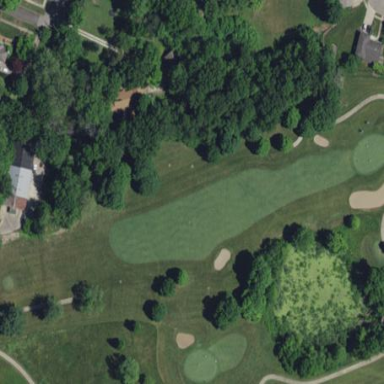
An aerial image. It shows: Scenic golf fairway.